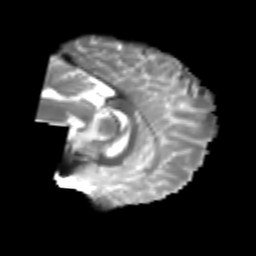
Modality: T2w
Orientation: sagittal
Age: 28
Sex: male
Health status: healthy